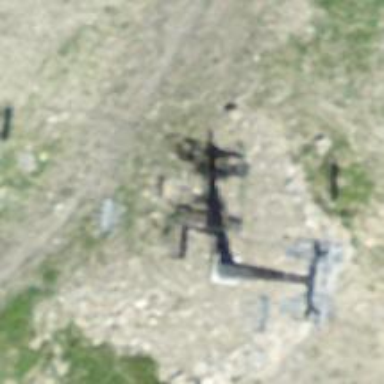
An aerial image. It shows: Pylon used for aerialway.